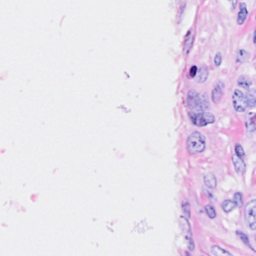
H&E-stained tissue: Breast